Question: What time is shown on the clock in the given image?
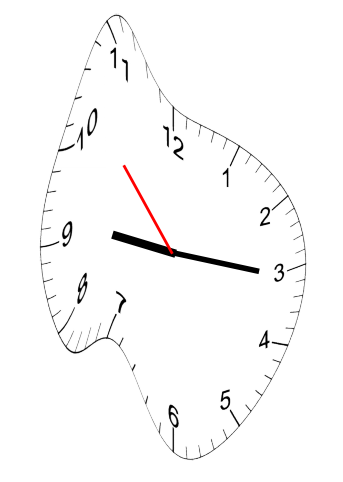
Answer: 09:15:53